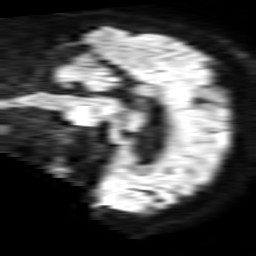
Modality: TRACE
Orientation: sagittal
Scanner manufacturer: philips
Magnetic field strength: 1.5 T
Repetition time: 3.782 s
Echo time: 0.07078 s